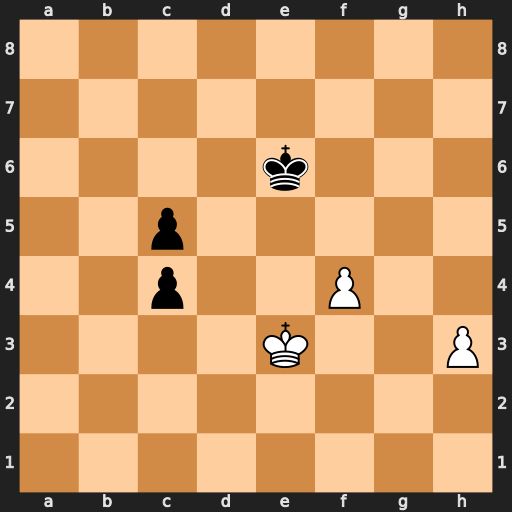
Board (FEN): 8/8/4k3/2p5/2p2P2/4K2P/8/8
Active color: w
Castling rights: -
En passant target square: -
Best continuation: h4 Kf5 h5